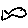
Label: fish